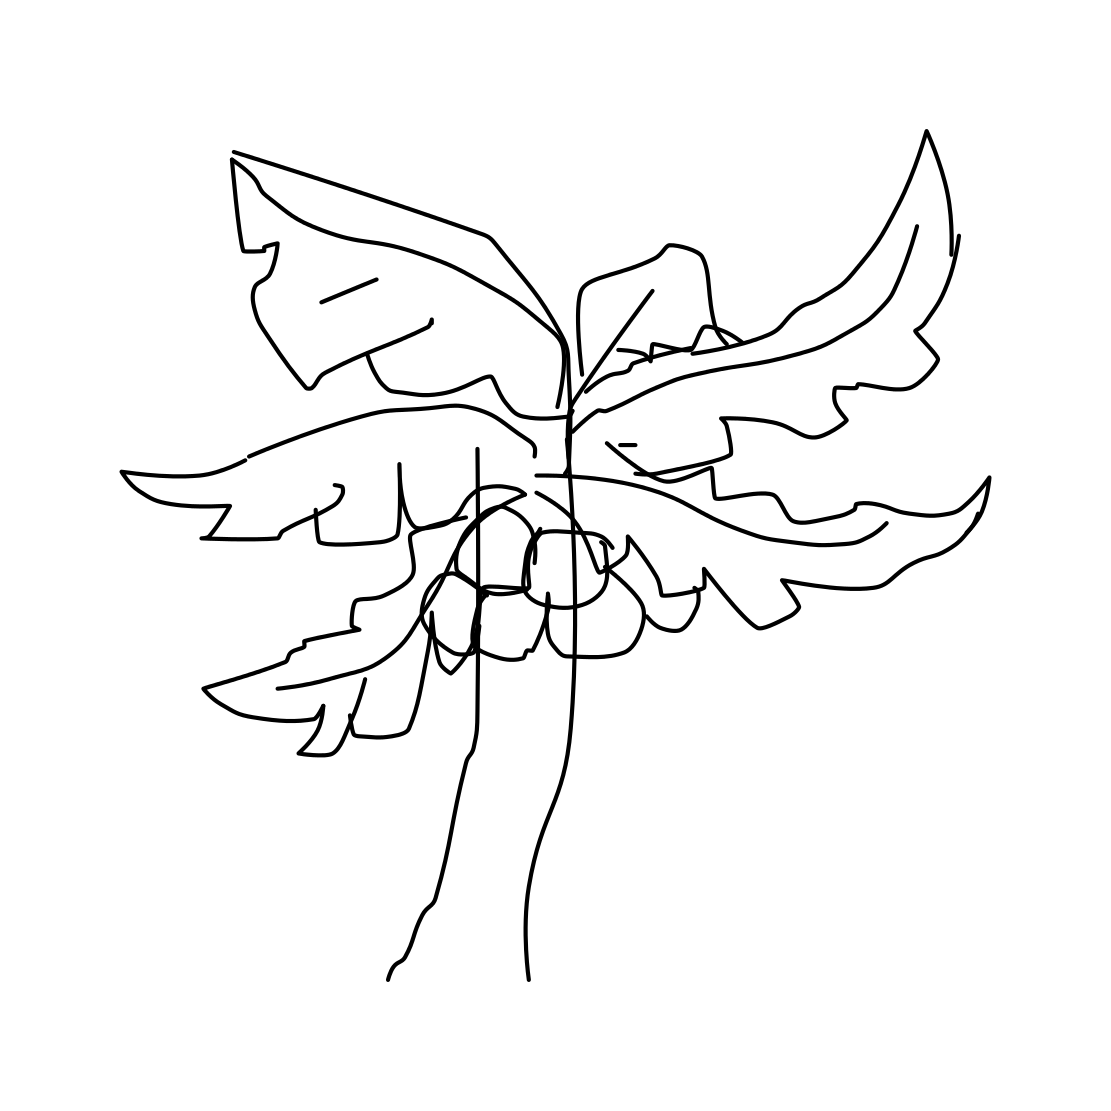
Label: palm tree